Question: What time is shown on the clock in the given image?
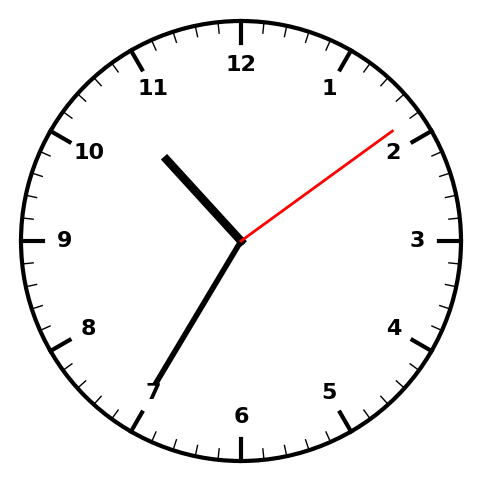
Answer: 10:35:09